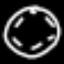
Label: clock